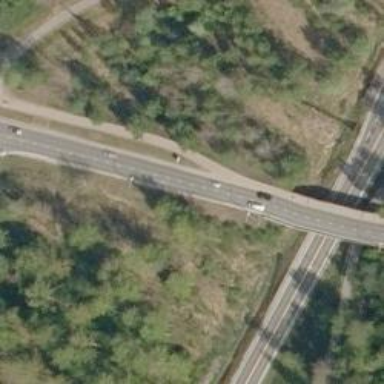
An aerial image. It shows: Asphalt cycleway.